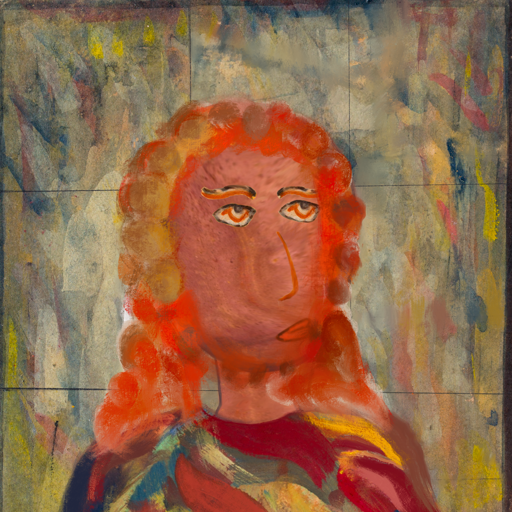
Background: GypsyMother, Head And Neck Side: Mother_And_Son_Mother, Face Side: Experience, Bust: Mother_And_Son_Son, Hair Side: Rupkatha, Head Accessory: Blank, Second Necklace: Blank, Necklace: Blank, Baby: Blank